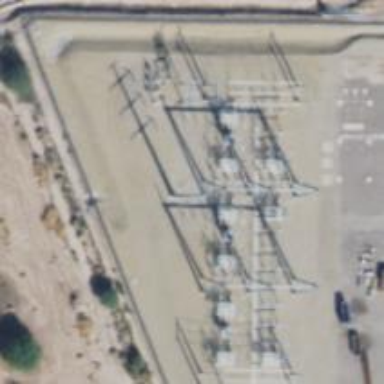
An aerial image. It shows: Switch for power supply.